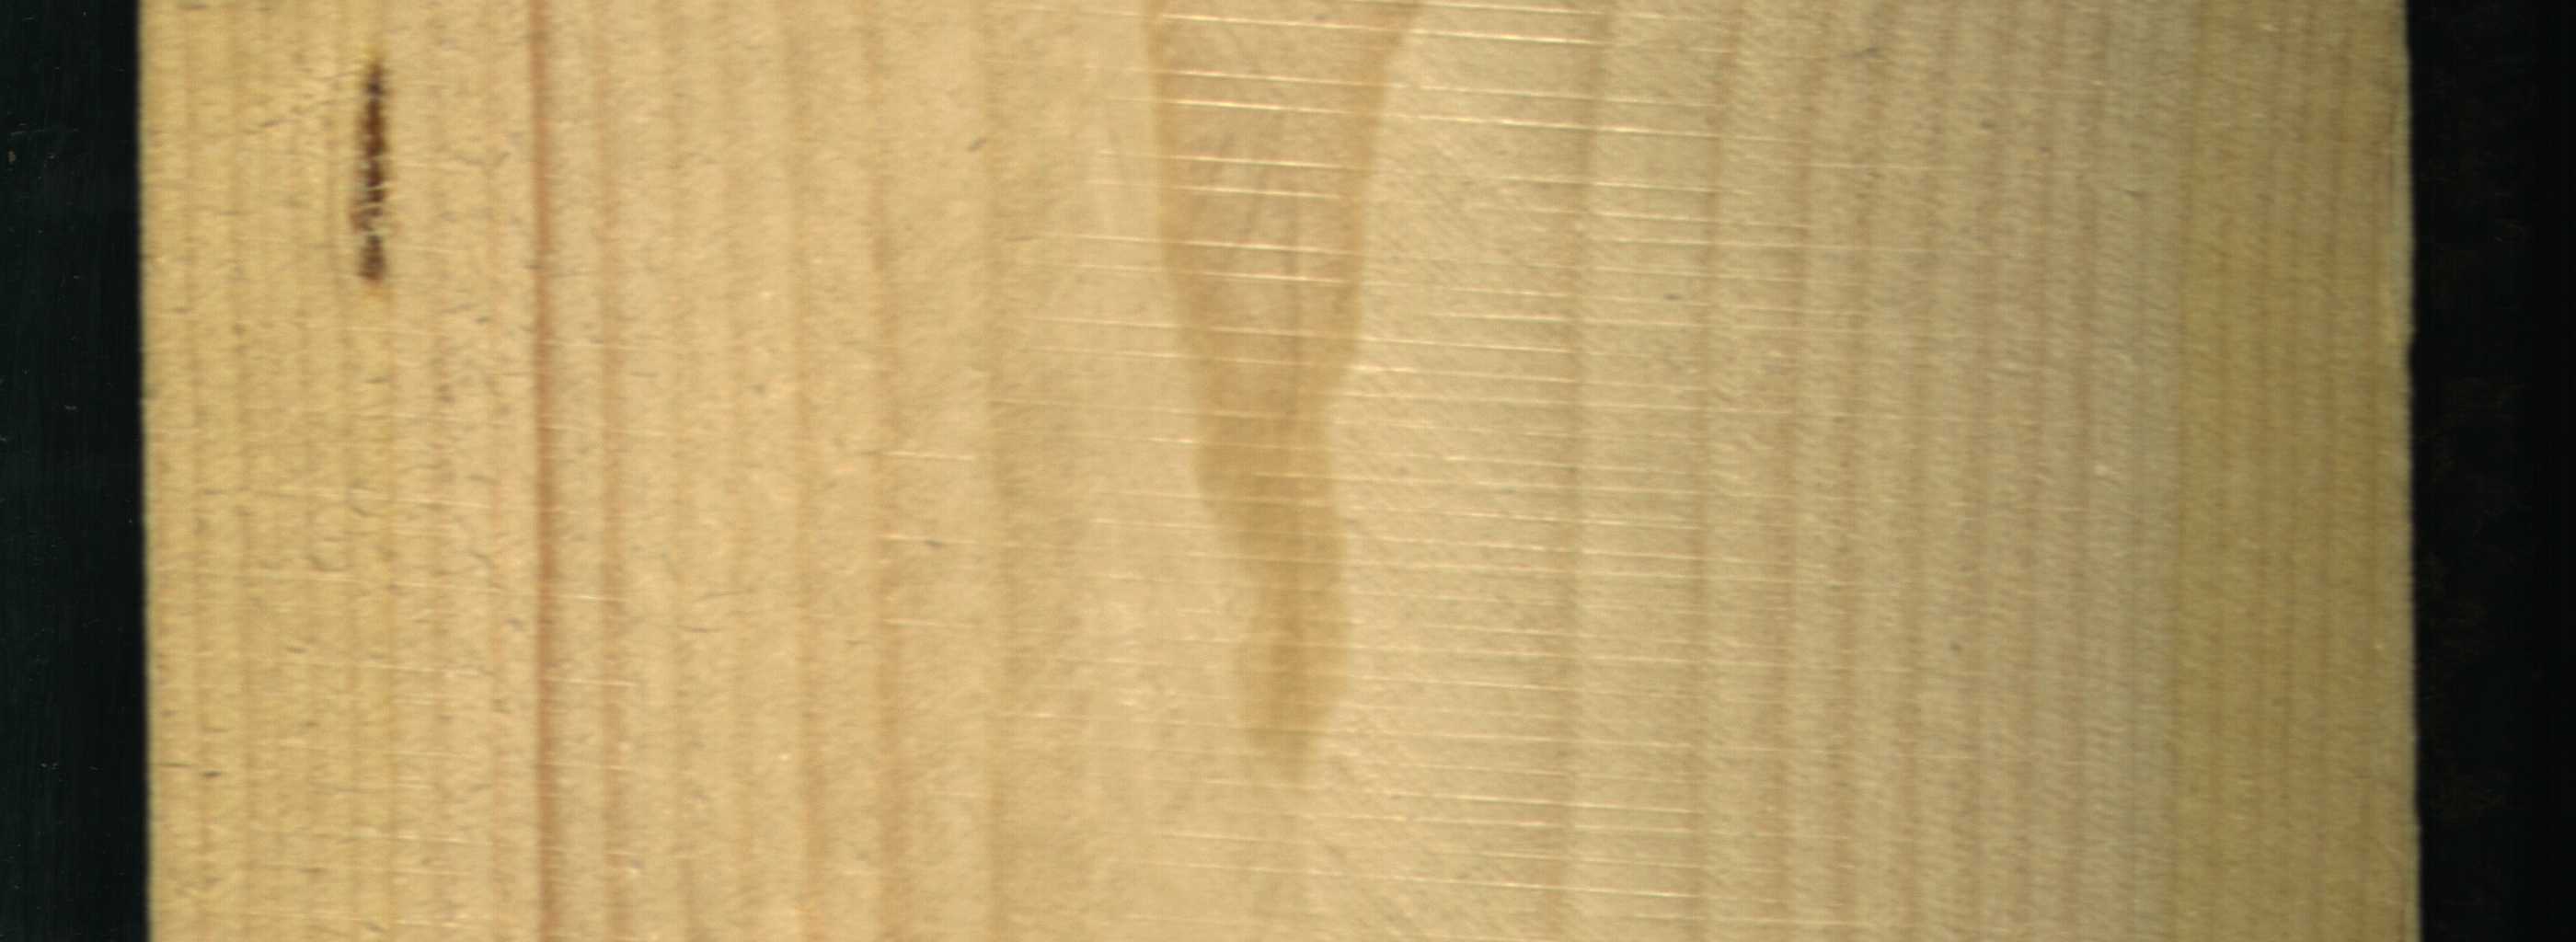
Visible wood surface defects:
resin